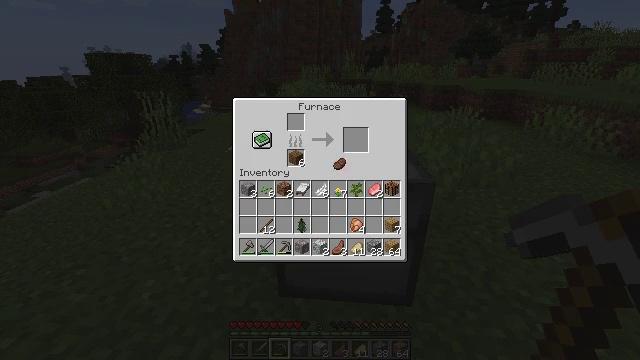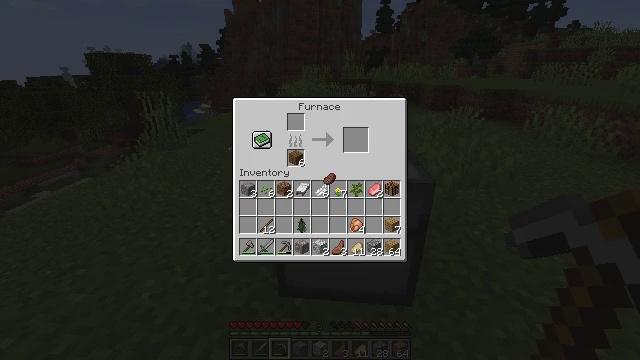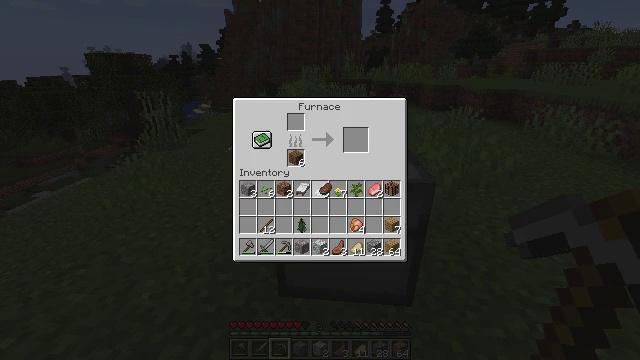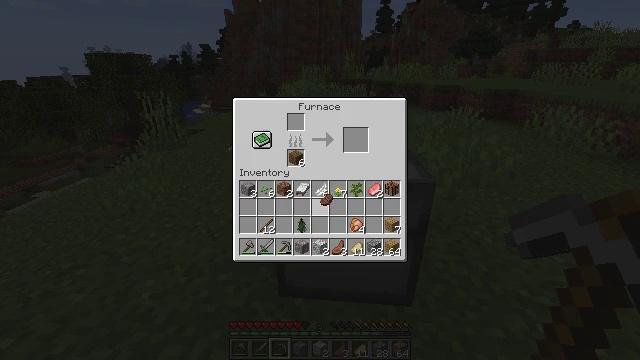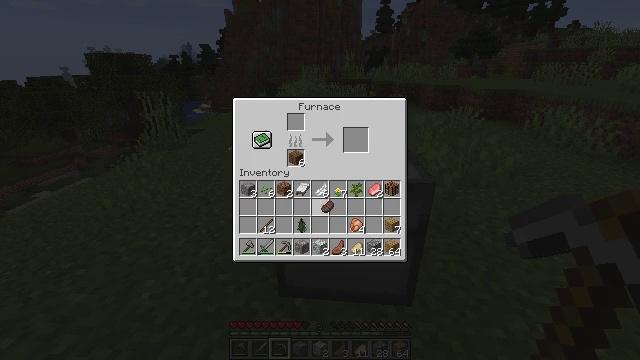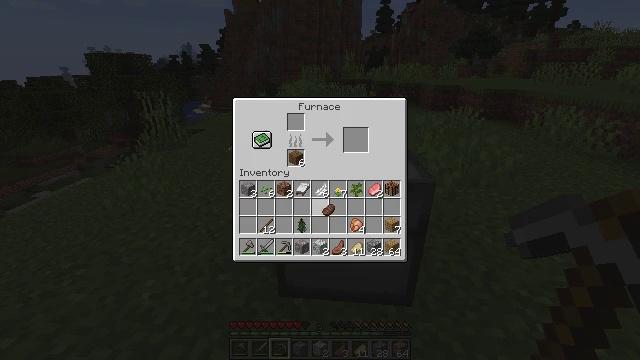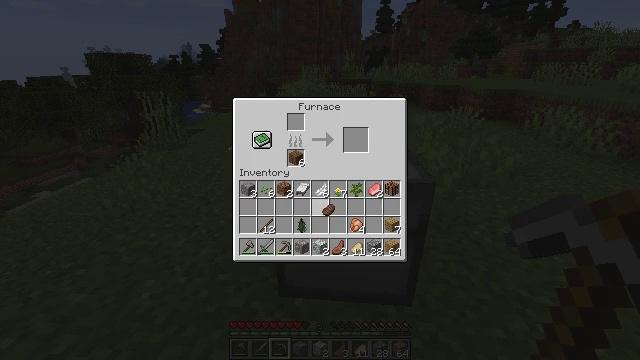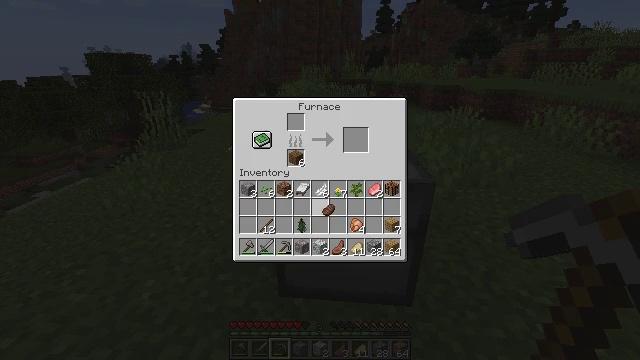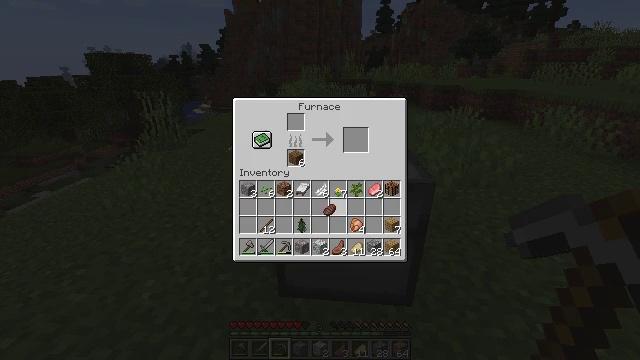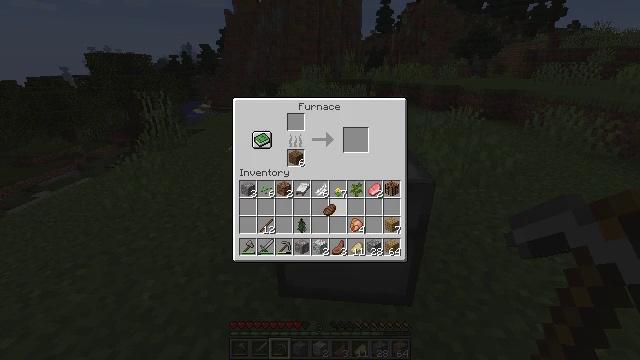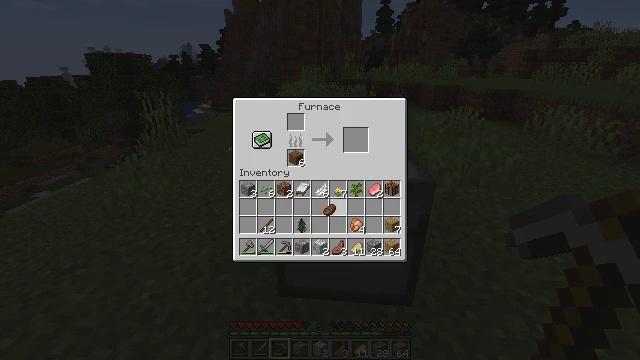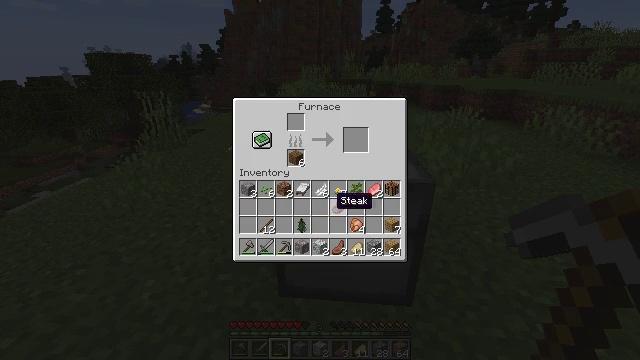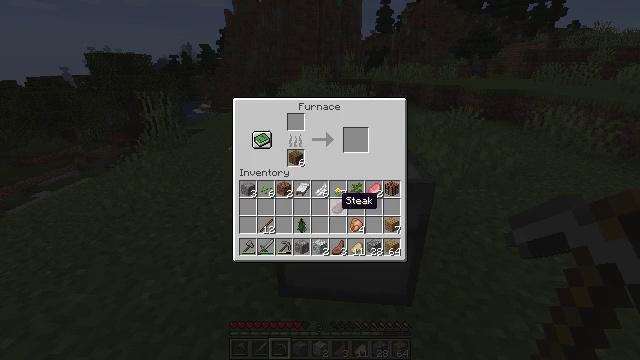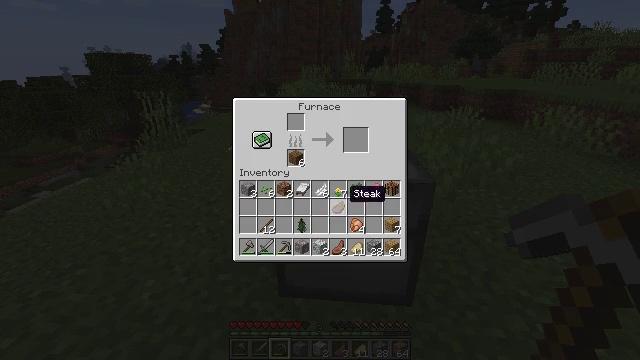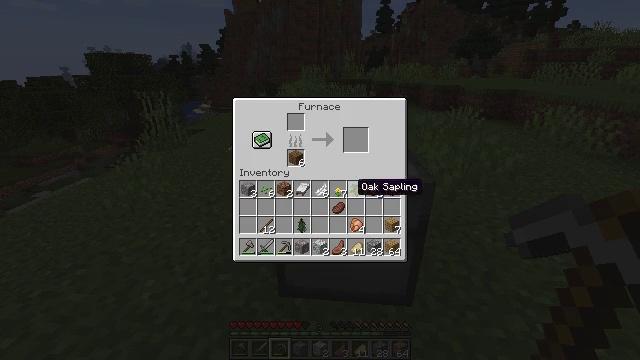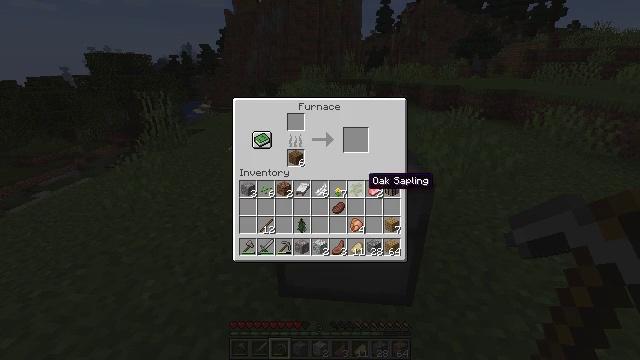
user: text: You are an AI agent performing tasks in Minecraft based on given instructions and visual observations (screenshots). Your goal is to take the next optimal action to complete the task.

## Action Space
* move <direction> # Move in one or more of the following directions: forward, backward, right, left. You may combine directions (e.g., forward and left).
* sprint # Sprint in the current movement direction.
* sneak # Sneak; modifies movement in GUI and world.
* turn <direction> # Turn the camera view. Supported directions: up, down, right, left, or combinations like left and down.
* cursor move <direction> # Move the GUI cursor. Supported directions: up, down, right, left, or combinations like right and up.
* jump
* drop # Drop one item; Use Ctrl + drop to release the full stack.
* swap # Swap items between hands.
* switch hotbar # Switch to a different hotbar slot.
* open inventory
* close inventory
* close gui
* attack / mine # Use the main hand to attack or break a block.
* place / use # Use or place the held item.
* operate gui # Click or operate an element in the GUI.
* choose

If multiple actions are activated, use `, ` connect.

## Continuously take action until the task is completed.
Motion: motion action
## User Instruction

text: Gather dandelions in the field.
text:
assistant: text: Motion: cursor move left and down, open gui
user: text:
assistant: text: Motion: cursor move down
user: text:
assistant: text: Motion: cursor move down
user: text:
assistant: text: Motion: cursor move down
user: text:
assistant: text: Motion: no_op
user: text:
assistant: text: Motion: no_op
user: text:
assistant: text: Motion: no_op
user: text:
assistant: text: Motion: operate gui
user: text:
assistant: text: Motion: operate gui
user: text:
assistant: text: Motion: operate gui
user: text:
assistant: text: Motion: no_op
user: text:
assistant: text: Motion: no_op
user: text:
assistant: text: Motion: cursor move right
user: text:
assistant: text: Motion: cursor move right and up
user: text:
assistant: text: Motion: cursor move right
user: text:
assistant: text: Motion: no_op
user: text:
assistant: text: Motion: no_op
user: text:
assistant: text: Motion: no_op
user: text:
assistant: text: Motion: operate gui
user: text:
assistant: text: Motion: operate gui
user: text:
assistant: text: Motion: no_op
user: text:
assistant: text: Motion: no_op
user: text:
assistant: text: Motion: no_op
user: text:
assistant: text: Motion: no_op
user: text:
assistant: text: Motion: no_op
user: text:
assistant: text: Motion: no_op
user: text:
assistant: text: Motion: no_op
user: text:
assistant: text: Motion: operate gui
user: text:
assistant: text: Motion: operate gui
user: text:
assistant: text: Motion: no_op